七年级 · 解析几何
(2021 秋 -道里区期末) 如图, $\angle A O B$ 内有一点 $P$, 过点 $P$ 画 $P C / / O B, P D / / O A, \angle A O B=60^{\circ}$, 则 $\angle C P D$ 的度数为 \$ \qquad \$度.

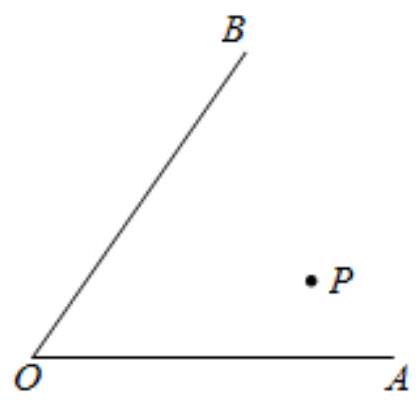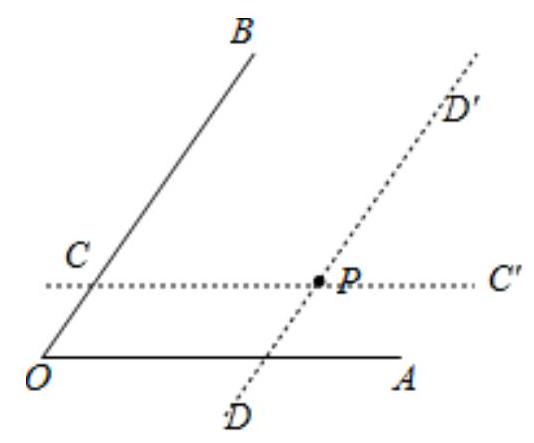
答案: 60 或 120 .
解析: 根据题意补全图形再根据平行线的性质求角的度数即可.

【答案】 解：根据题意作图如下:

由图知, 当 $C$ 点和 $D$ 点在 $P$ 点同侧时 $\angle C P D=\angle A O B=60^{\circ}$,

当 $C$ 点和 $D$ 点分别在 $P$ 点两侧时 $\angle C P D=180^{\circ}-\angle A O B=180^{\circ}-60^{\circ}=120^{\circ}$, 故答案为: 60 或 120 .

【点睛】本题主要考查平行线的性质, 熟练掌握平行线的性质是解题的关键.